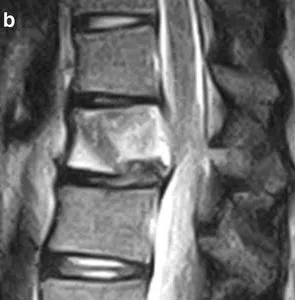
High signal intensity changes on T2-weighted images.
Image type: radiology (mri)